Question: how can i get similar result on Telerik Report with showing percentage instead of the Count value that is shown by default.
i'm using C# in my application.
thanks

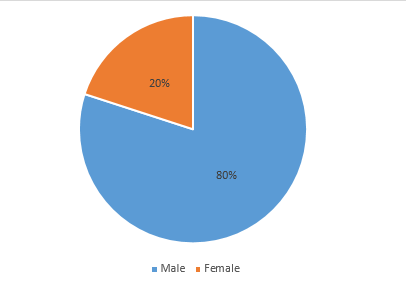
Answer: This is how it looks in my app
'''
<telerik:PieSeriesDefinition AxisName="YourName"
ShowItemLabels="True"
ItemLabelFormat="#%{P0}"
RadiusFactor="0.7">
'''
The key here is the 'ItemLabelFormat' with 'RadiusFactor' you can move it as far as you want from the center
Forgot to add this to the answer as well. Inside 'ChartDefaultView.ChartArea' add this
'''
<telerik:ChartArea.AxisY>
<telerik:AxisY AxisName="YourName" DefaultLabelFormat="#VAL{p}"/>
</telerik:ChartArea.AxisY>
'''